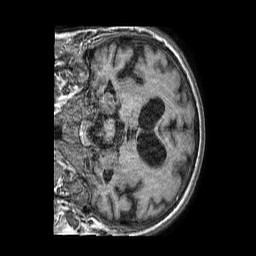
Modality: T1w
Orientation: coronal
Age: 69
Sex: male
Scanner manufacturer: philips
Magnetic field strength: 1.5 T
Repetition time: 0.00764 s
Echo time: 0.003546 s